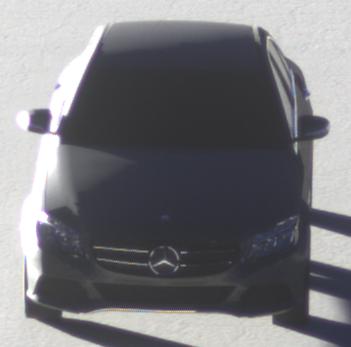
Make: Mercedes-Benz
Model: C 160
Detailed model: C-Class (205) Limousine
Model produced from: 2015/04
Model produced until: 2018/04
Doors: 4
Color: gray
Road condition: dry road
Daytime: sunrise or sunset
Contrast: high contrast